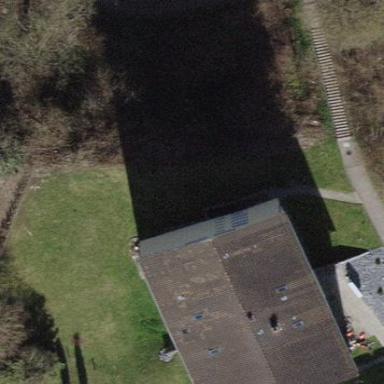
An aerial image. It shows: Greenhouse.